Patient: sex M, age 64
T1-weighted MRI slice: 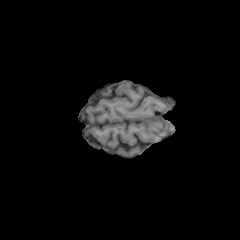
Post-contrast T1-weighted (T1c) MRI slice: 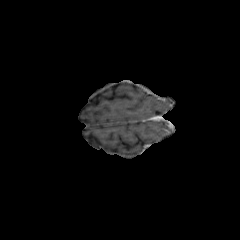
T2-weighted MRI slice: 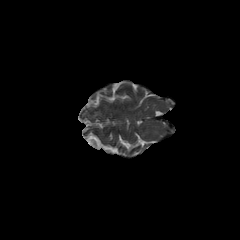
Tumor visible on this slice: no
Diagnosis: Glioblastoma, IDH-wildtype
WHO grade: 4